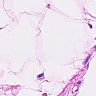
Metastatic tissue present: no